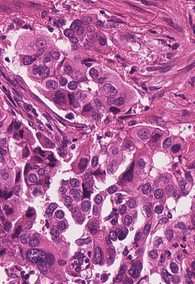
Tumor epithelial tissue: yes
Tumor-associated stroma tissue: yes
Normal tissue: no